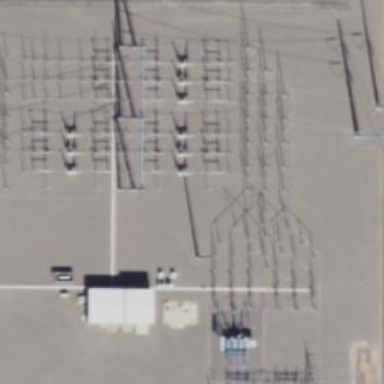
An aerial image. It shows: Switch for power supply.